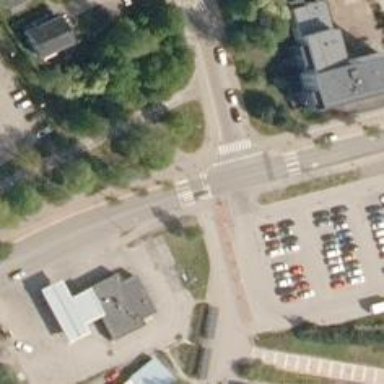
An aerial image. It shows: Road with "give way" sign.